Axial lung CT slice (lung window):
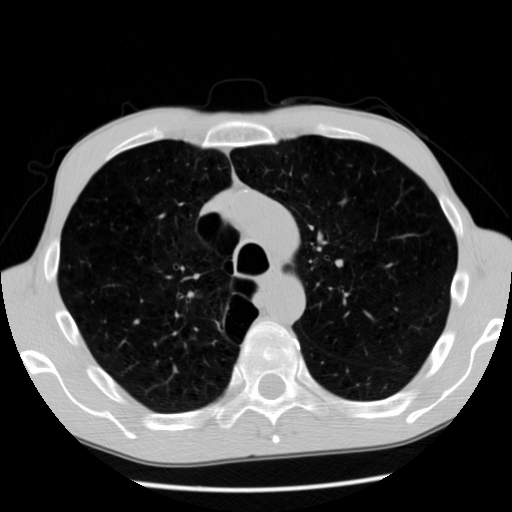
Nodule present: no